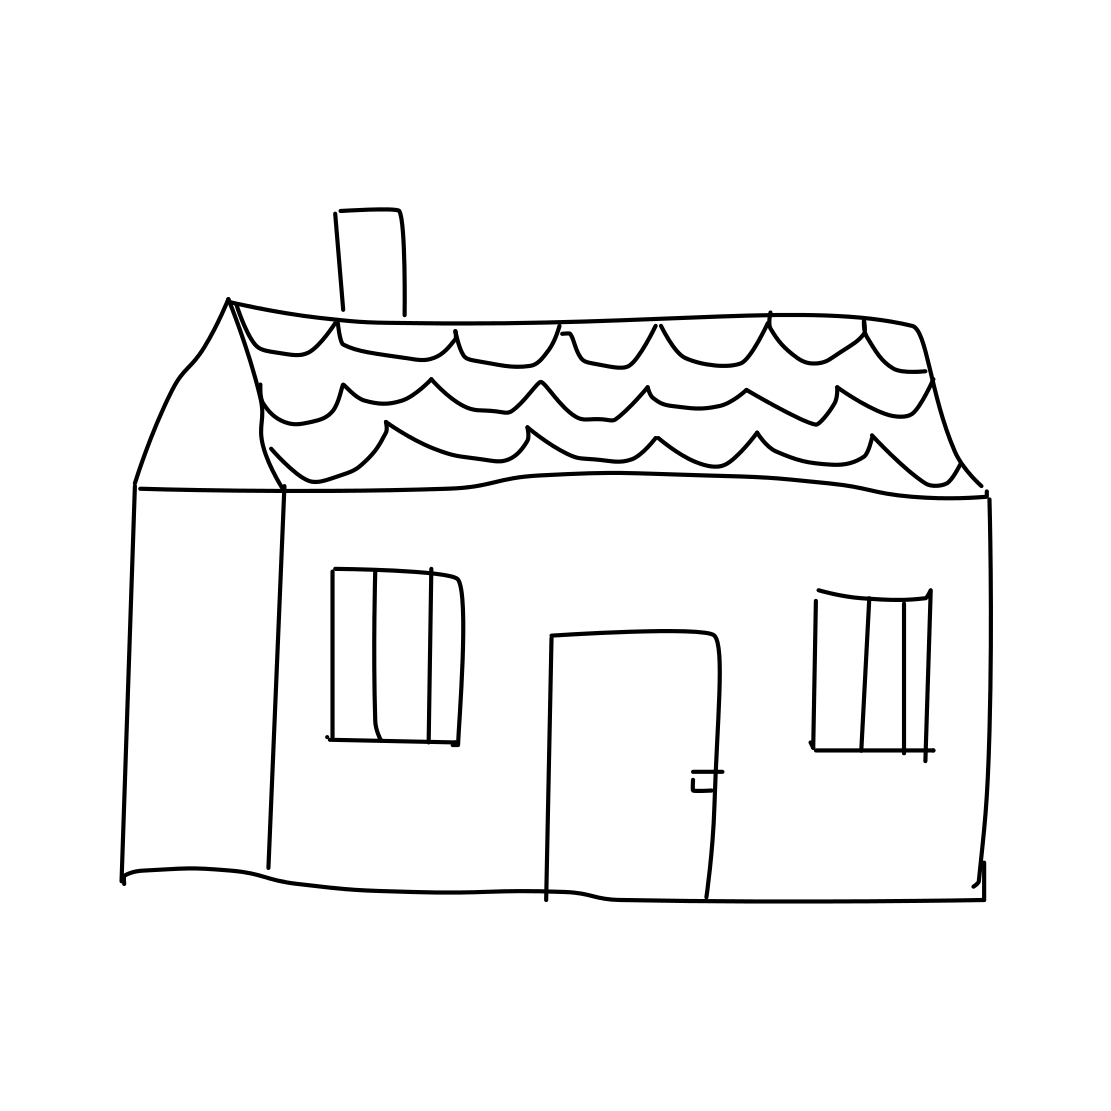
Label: house